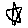
Label: star